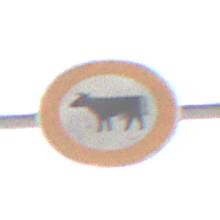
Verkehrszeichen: VerbotViehtrieb
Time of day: MorningAfternoon
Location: Outdoor (Suburban)
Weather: PartlyCloudy
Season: NotSpecified
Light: Natural